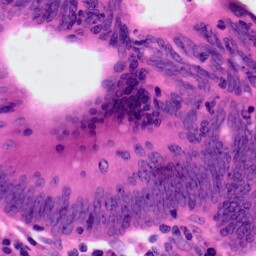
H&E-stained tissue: Colon